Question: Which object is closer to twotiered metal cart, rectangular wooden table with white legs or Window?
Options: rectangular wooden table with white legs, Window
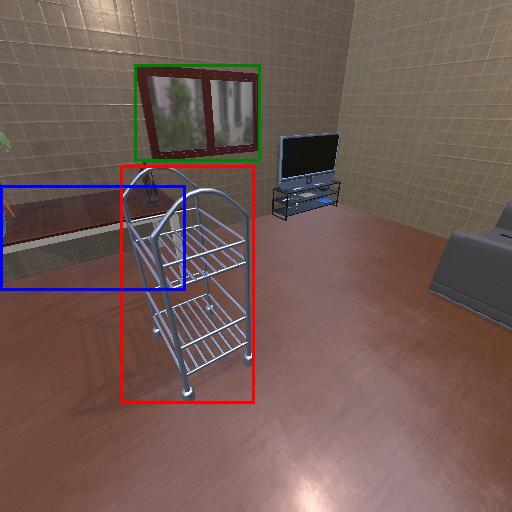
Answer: rectangular wooden table with white legs